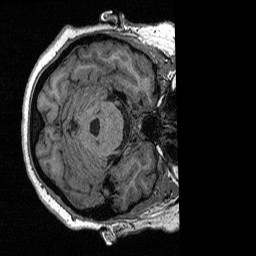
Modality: T1w
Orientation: axial
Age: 48
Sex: female
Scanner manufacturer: siemens
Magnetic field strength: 3 T
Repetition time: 2.3 s
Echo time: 0.00298 s